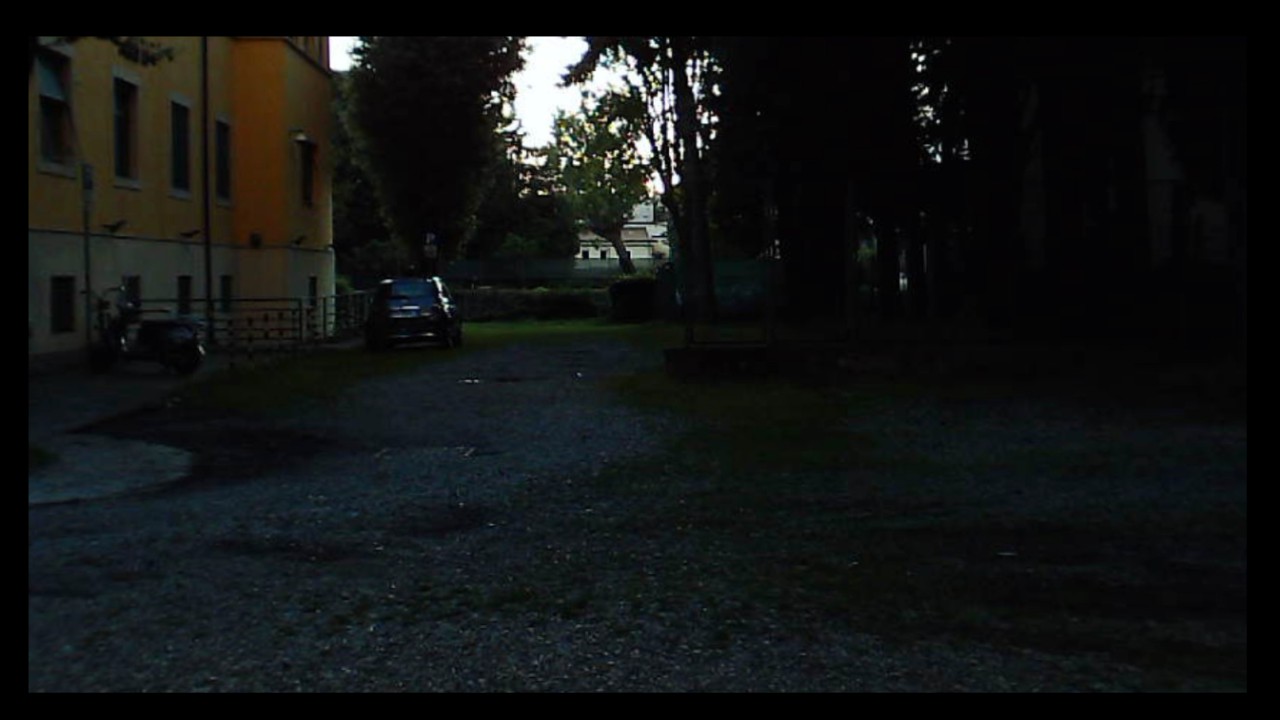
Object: DJI Mini 3

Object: DarwinFPV cineape20